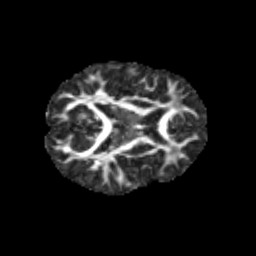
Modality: FA
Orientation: axial
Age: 10
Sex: male
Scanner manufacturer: siemens
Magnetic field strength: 3 T
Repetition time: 3.8 s
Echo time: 0.07 s